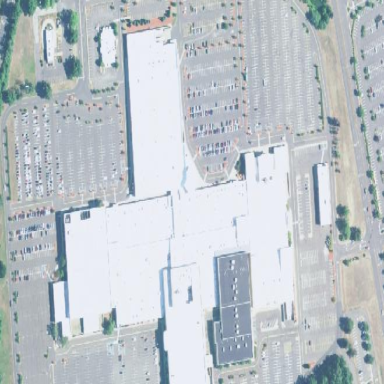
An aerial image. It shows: Retail area.